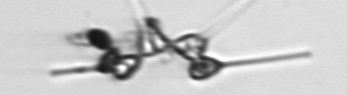
Label: Asterionellopsis_glacialis